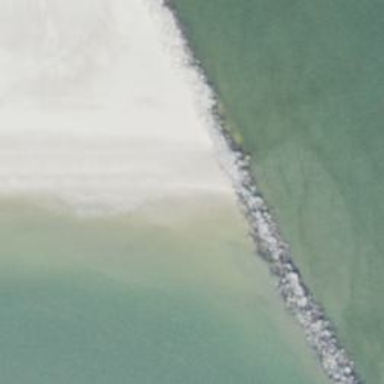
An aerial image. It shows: Breakwater structure.